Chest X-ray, PA view. Patient: 63 years old, sex M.
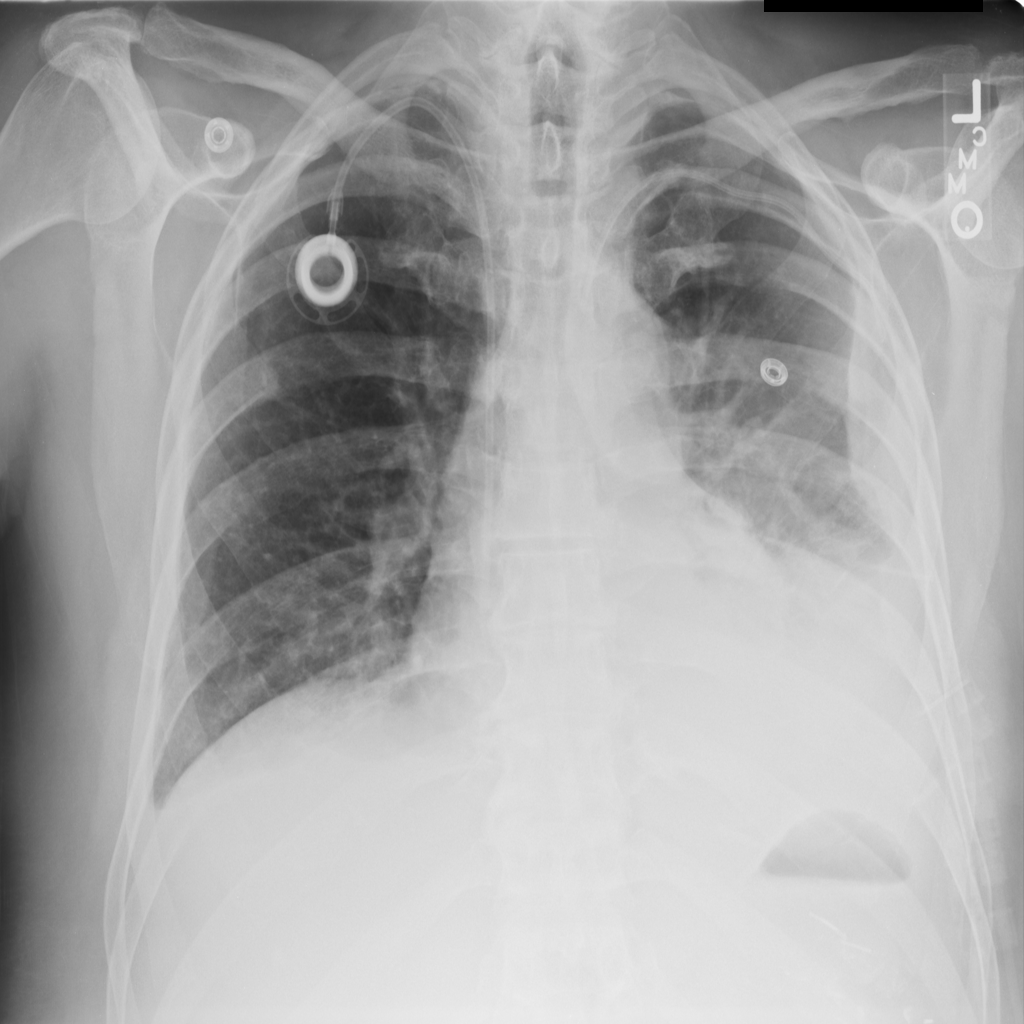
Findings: No Finding